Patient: sex F, age 63
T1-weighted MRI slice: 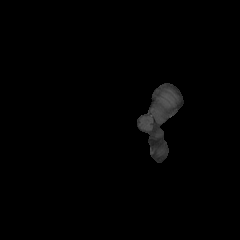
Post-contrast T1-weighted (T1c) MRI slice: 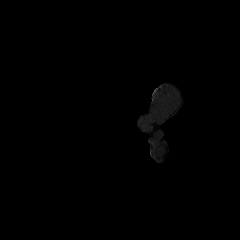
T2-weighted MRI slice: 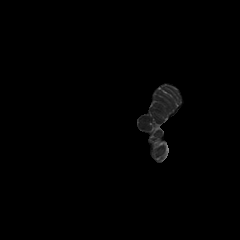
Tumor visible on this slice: no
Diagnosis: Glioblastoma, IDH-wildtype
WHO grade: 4